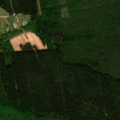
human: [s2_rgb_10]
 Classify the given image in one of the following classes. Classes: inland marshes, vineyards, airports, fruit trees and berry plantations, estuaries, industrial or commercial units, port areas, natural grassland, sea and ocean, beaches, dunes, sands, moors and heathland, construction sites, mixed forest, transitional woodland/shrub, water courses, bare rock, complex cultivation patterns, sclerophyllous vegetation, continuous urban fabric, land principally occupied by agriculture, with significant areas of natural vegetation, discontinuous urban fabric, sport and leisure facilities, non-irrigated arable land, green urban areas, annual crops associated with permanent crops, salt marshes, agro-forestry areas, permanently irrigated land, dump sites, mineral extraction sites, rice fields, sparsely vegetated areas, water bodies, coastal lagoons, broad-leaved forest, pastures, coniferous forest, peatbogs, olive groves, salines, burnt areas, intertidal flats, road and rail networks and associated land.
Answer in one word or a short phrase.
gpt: complex cultivation patterns, broad-leaved forest, coniferous forest, mixed forest